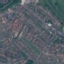
Label: Residential